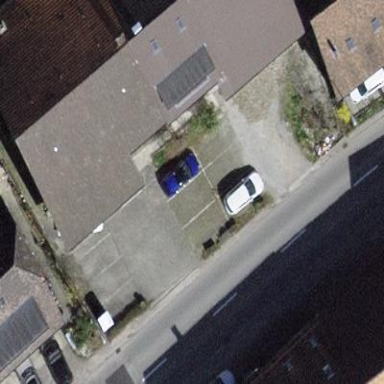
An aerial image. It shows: Building with tile roof.